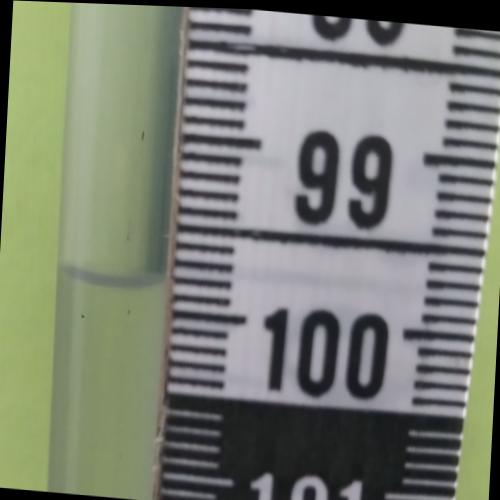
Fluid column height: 99.8 cm